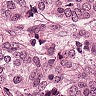
Metastatic tissue present: yes